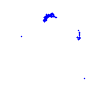
Particle: proton